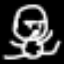
Label: frog